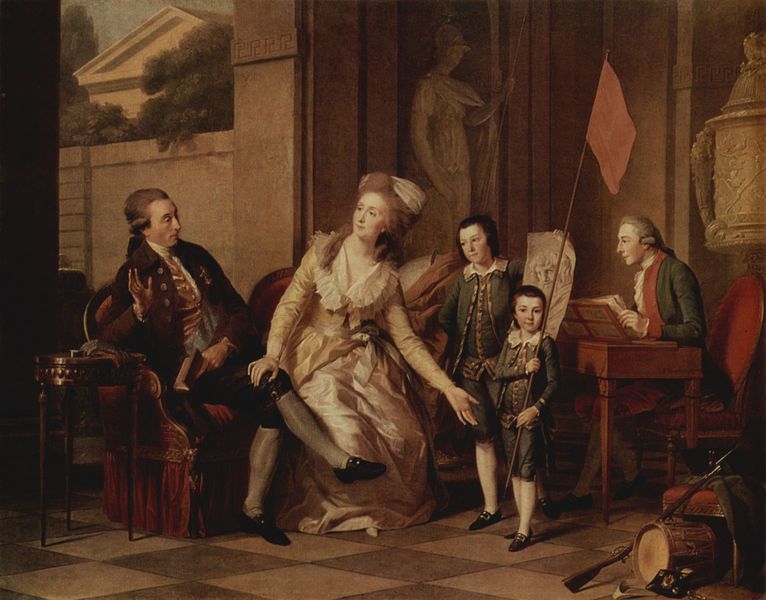
Titel: Porträt der Familie Saltykowa
Künstler: Johann Heinrich Wilhelm Tischbein
Standort: Sankt Petersburg
Institution: Eremitage
Schlagwörter: baum, blätter, gemälde, gruppe, hand, kopf, laub, mann, schatten, umhang, weiß, bäume, dreieck, grün, menschen, ocker, sitzen, braun, frankreich, frau, frisur, geste, holz, kleid, licht, marmor, männer, orange, paris, pastell, raum, schwarz, stuhl, stühle, tisch, zeichnung, zimmer, dame, haus, rot, beige, gesellschaft, haube, malerei, schachbrett, schachbrettmuster, schleife, anzug, jacke, wand, architektur, barock, gesicht, kragen, samt, spitze, stein, steine, bild, bildnis, gesten, gruppenporträt, herr, hände, innenraum, instrument, möbel, porträt, busch, büsche, sträucher, boden, figur, gewand, haare, pose, sessel, adel, eltern, familie, familienbildnis, familienporträt, kind, klassizismus, mutter, rokkoko, spitzen, vater, blatt, konzert, musik, musiker, person, pflanzen, england, knopf, locken, puder, rokoko, genre, kamin, kinder, ofen, garten, skulptur, statue, vase, adelige, perücke, adlig, relief, bein, bilder, bücher, papier, schreibtisch, sofa, wohnzimmer, ecke, genremalerei, noten, schuhe, tüll, buben, fahne, flagge, jungen, knaben, hemden, giebel, mauer, hof, hocker, pilaster, schemel, fliessen, romantik, historienbild, könig, salon, spielen, kopftuch, krawatte, klavier, musizieren, sitzt, robe, tischchen, strumpf, junge, rüschen, knie, knöpfe, fein, jackett, weste, masche, halle, strümpfe, außen, innenhof, veranda, gefäß, antike, buch, palast, bub, schwarzweiss, fliesen, militär, revolution, uniform, uniformen, waffen, zeitung, soldat, waffe, helm, fass, genreszene, kacheln, ehefrau, schuh, trommel, fürst, rom, biedermeier, öffnung, zeichnen, gewehr, schreiben, wams, adelig, adlige, familienbild, flinte, kniebundhose, tempel, sammlung, kniebundhosen, schnallenschuhe, schreiber, gewehre, sekretär, lackschuhe, perücken, klassik, turban, trommler, athene, dreifuss, preußen, sohn, hacke, nike, ablage, beistelltisch, drau, spielzeug, bube, söhne, handauflegen, mamor, relieff, athena, kriegerin, erwachsene, trophäe, spielsachen, nischen, bäuem, musiknoten, note, gepudert, thympanon, fliesenboden, statur, sper, statisch, geweher, fahnenträger, cembalo, kunstwerk, beinkleider, vertraut, itlaien, onkel, spinett, kragens, smat, gestelzt, monumente, baionett, pars, verwalter, adelsfamilie, cembalospieler, enfanten, fliesenfußboden, gratenmauer, kniebunghose, knöpfe bücher, nachbargrundstück, nelson, personene, prücken, samtbezug, samtsessel, schachbrettfliesen, sokumente, taftt, zeitug, 18, notn, kind frau